Question: I have a simple script to get all apps installed on PC.
'''
$app32 = Get-ChildItem HKLM:\SOFTWARE\Wow6432Node\Microsoft\Windows\CurrentVersion\Uninstall\
$app64 = Get-ChildItem HKLM:\SOFTWARE\Microsoft\Windows\CurrentVersion\Uninstall\
$appAll = $app32 + $app64
$appAll |
ForEach-Object {Get-ItemProperty $_.pspath} |
Select-Object DisplayName,DisplayVersion |
Sort-Object DisplayName |
Export-Csv c:\work\appversion.csv
'''
The result will be vertical, but i need to make a loop to run through a list of PCs then output to a csv file. The ideal result will be like this.
- -

I did a lot of research for this, but could not find a way to do this.
What i do now is output everything to text file then do 'select-string' to pick up matched lines. This way i lost all columns, the entire line will be in one column.
Any idea please? or is there better way to do it?
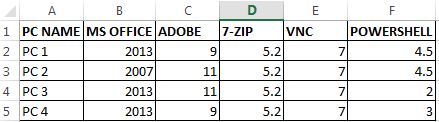
Answer: The easiest way to do it is to create a custom object, and then use Add-Member to add each software title to it as a NoteProperty. Collect all those objects (one for each computer) in an array, and output to a CSV. The issue that you are going to have is that you will have lots (I mean L O T S) of software titles, and it only takes the first entry's property list into account when outputting the CSV, so that takes a little extra doing.
You say that you have your script to get things off the remote machines, but don't give us that so I'll work with what you give us. I filtered for MS Updates and Hotfixes, but you can obviously remove or ignore that.
'''
$app32 = Get-ChildItem HKLM:\SOFTWARE\Wow6432Node\Microsoft\Windows\CurrentVersion\Uninstall\
$app64 = Get-ChildItem HKLM:\SOFTWARE\Microsoft\Windows\CurrentVersion\Uninstall\
$appAll = $app32 + $app64
$AllComputers = @()
ForEach($CompName in (GC C:\ListOfComputers.txt)){
$Computer = [PSCustomObject]@{"PC Name"=$CompName}
$appAll |
ForEach-Object {Get-ItemProperty $_.pspath} |
?{!($_.displayname -match "(?:Update|Hotfix) for Microsoft") -and !([string]::IsNullOrEmpty($_.DisplayName))}|
Select-Object DisplayName,DisplayVersion |
Sort-Object DisplayName|
%{
Add-Member -InputObject $Computer -NotePropertyName $_.DisplayName -NotePropertyValue $_.DisplayVersion
}
$AllComputers+=$Computer
}
#Make sure first computer has properties for all possible software titles
$AllComputers|
%{
$_|GM -MemberType Properties|select -expand Name
}|
Select -Unique|
?{$_ -notin ($AllComputers[0]|gm -MemberType Properties|select -Expand Name)}|
%{
Add-Member -InputObject $AllComputers[0] -NotePropertyName $_ -NotePropertyValue ""
}
#Output to file
$AllComputers|Export-Csv $NewFilePath -NoTypeInformation
'''
To try and explain it, what that does is makes a PSCustomObject for each computer with 1 property: PC Name. It sets the value for that property to whatever computer it's working on at the moment.
Then it gets all the registry values like you were doing already, and for each one it adds another property to that PSCustomObject that it had created for that computer. The property names are the titles of the software, and the values are the software versions. So after the first PC on your hypothetical up there you would have an object that looked like:
'''
PC Name : PC 1
MS Office : 2013
Adobe : 9
7-Zip : 5.2
VNC : 7
PowerShell : 4.5
'''
Add that object to an array, then rinse and repeat for each computer. By the time you're done you have an array that outputs just like you wanted it to. You pipe that array to Format-Table and you get:
'''
PC Name MS Office Adobe 7-Zip VNC PowerShell
------- --------- ----- ----- --- ----------
PC 1 2013 9 5.2 7 4.5
PC 2 2007 11 5.2 7 4.5
PC 3 2013 11 5.2 7 2
PC 4 2013 9 5.2 7 3
'''
The catch is that it only shows properties that the first item in the array has. So let's say that PC 1 doesn't have 7-Zip installed. Now your first item in the array looks like this:
'''
PC Name : PC 1
MS Office : 2013
Adobe : 9
VNC : 7
PowerShell : 4.5
'''
And since it doesn't have the 7-Zip property when you pipe the array to Format-Table you end up getting:
'''
PC Name MS Office Adobe VNC PowerShell
------- --------- ----- --- ----------
PC 1 2013 9 7 4.5
PC 2 2007 11 7 4.5
PC 3 2013 11 7 2
PC 4 2013 9 7 3
'''
Now that's just no good because we want to see the version numbers for all titles on all machines, so that first record needs to have a property for each software title on any machine, regardless of if it is installed or not on the first computer. To accomplish that we loop through the array by piping it to a ForEach (I use the % alias) loop:
'''
$AllComputers|
%{
'''
In that ForEach loop we take the current computer and perform Get-Member (GM alias used), and select only the members that are properties (excluding Methods, or Events that may be on the object), and expand the Name of each property.
'''
$_|GM -MemberType Properties|select -expand Name
'''
Now remember our property names were the software titles and values were the versions for each title, but we just want the name so this gives us a list of each software title on every computer. So from there we pipe to Select -Unique to get rid of duplicates, and continue to pipe into a Where clause (alias ? used) to filter out any properties that already exist for that first computer:
'''
Select -Unique|
?{$_ -notin ($AllComputers[0]|gm -MemberType Properties|select -Expand Name)}|
'''
This is done by getting the names of the properties of the first computer (that's everything in the () in the second line there), and testing to see if each property in the big list of all properties in all computers is already in the list of properties for that one computer. It skips those ones already on it, and for each new one it enters another ForEach loop and does Add-Member to add each property to that first computer, and just uses a value of "" since that computer didn't have it installed.
So now that first entry has properties for all possible software titles, and when we pipe the array to FT (short for Format-Table) we get:
'''
PC Name MS Office Adobe VNC PowerShell 7-Zip
------- --------- ----- --- ---------- -----
PC 1 2013 9 7 4.5
PC 2 2007 11 7 4.5 5.2
PC 3 2013 11 7 2 5.2
PC 4 2013 9 7 3 5.2
'''